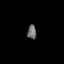
Tissue: skin
Cell type: Epithelial cells
Senescence score: 0.2768
Nuclear area (px): 126
Mean DAPI intensity: 105.659